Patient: sex M, age 66
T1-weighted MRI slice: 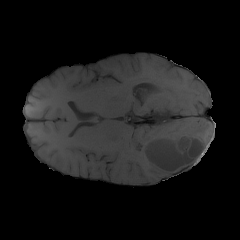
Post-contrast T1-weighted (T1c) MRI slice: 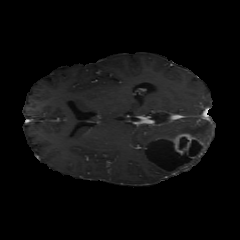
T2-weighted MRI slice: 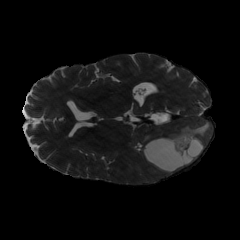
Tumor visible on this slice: yes
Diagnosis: Glioblastoma, IDH-wildtype
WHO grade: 4